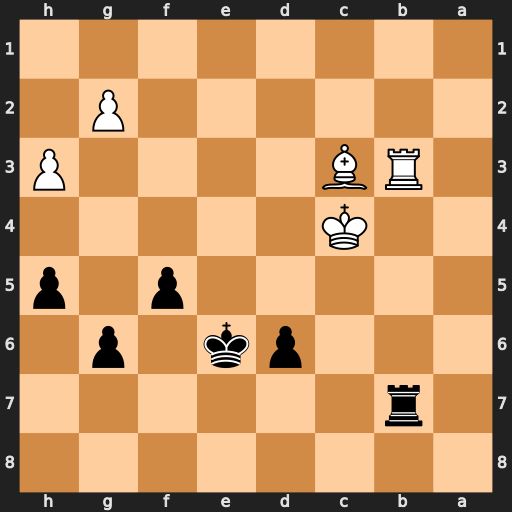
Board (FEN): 8/1r6/3pk1p1/5p1p/2K5/1RB4P/6P1/8
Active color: b
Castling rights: -
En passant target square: -
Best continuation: d5+ Kd3 Rxb3